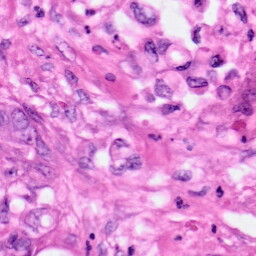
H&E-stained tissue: Pancreatic